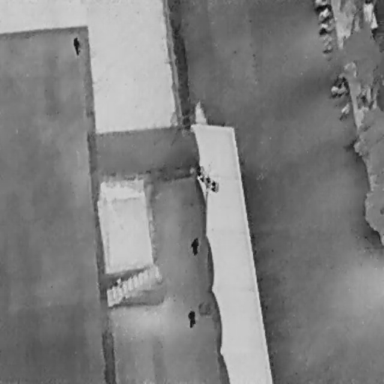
There are nine objects shown in the infrared image, including six Bicycles, and three People.